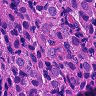
Metastatic tissue present: yes